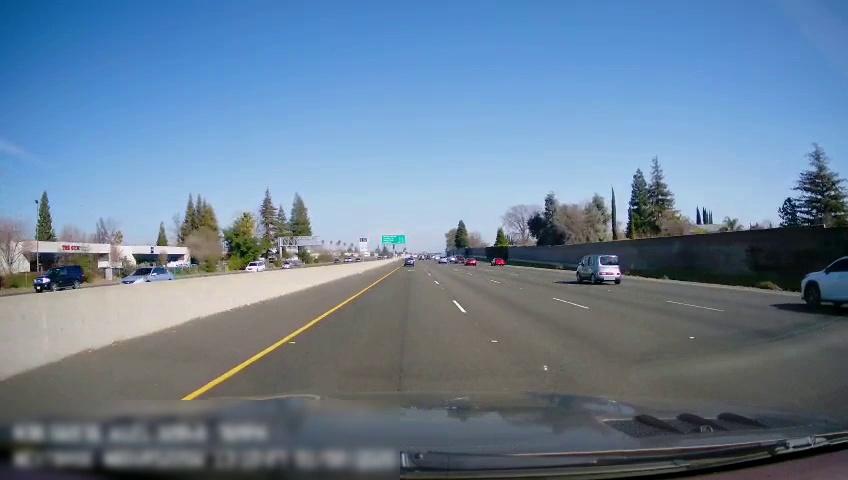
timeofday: Day
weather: Sunny
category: Drivable Space
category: Vehicles | SUV
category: Vehicles | Car
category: Vehicles | SUV
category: Vehicles | SUV
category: Vehicles | Car
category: Vehicles | Car
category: Vehicles | Van
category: Vehicles | Car
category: Vehicles | SUV
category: Lanes | Alternate Lane
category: Lanes | Current Lane
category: Lanes | Current Lane
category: Lanes | Alternate Lane
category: Lanes | Alternate Lane
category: Traffic | Signs
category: Traffic | Signs